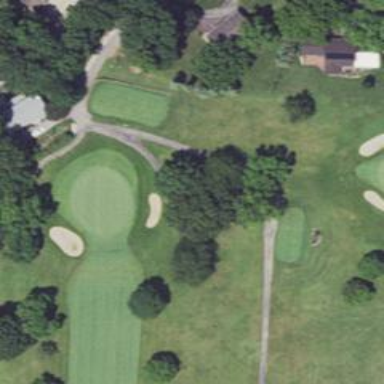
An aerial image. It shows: Path designated for golf carts.